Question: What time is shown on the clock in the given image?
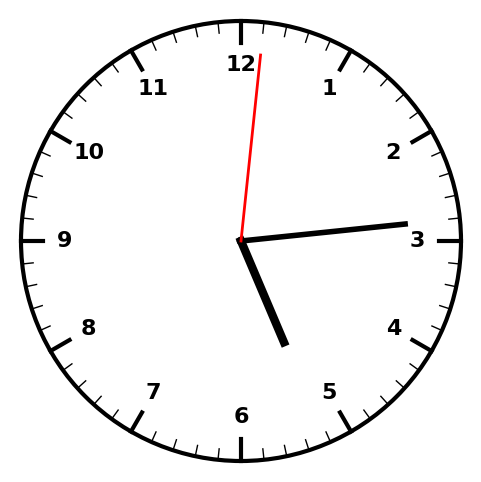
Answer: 05:14:01